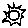
Label: sun